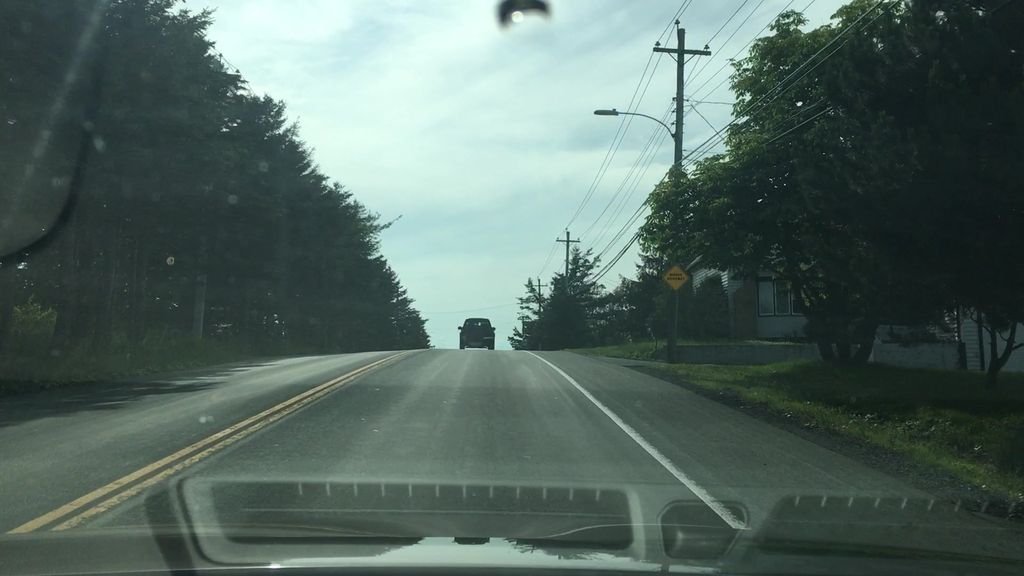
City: halifax